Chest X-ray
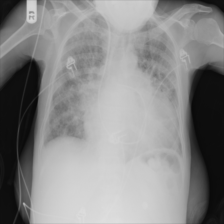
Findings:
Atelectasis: negative
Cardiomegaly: negative
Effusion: negative
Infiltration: negative
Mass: negative
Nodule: negative
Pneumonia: negative
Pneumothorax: negative
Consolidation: negative
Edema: negative
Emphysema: negative
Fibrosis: negative
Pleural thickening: negative
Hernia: negative